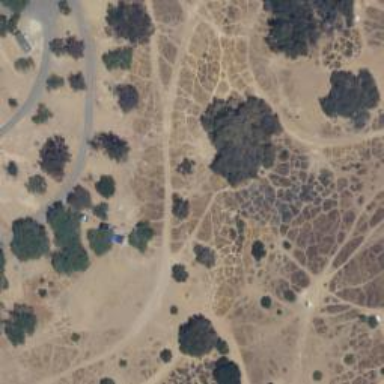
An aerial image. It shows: Disc golf basket.